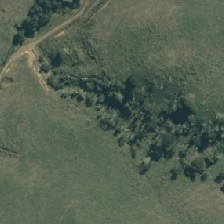
Land cover: manuka_kanuka